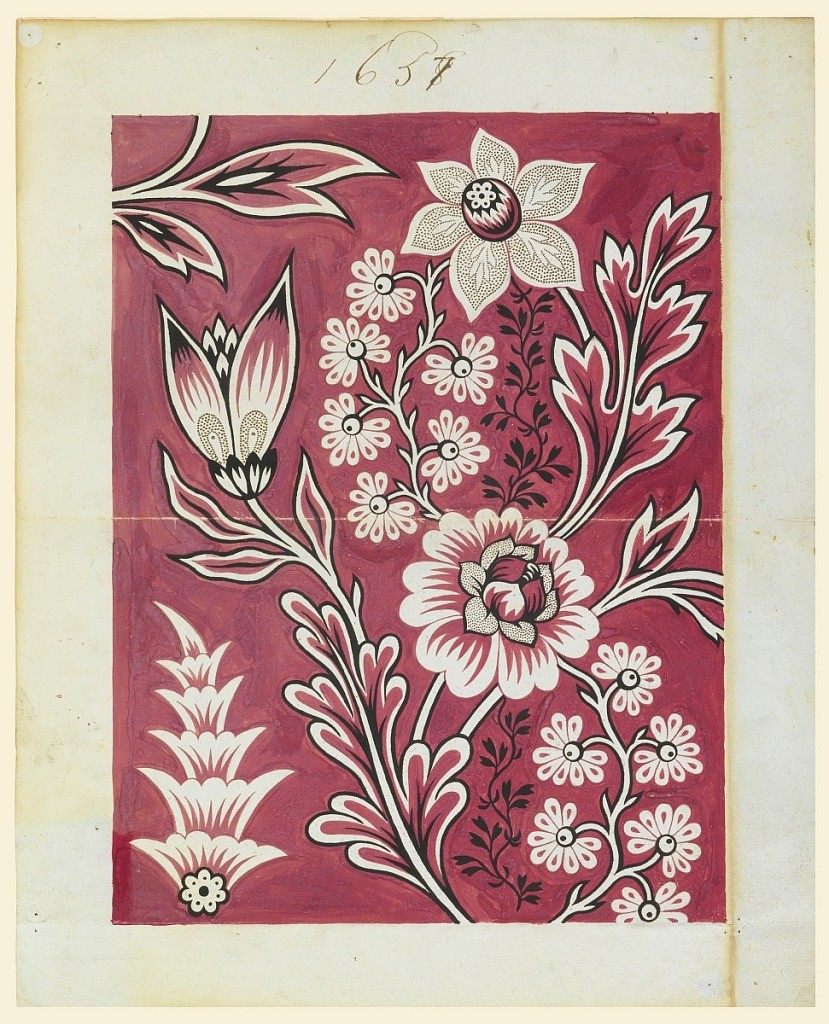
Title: Design for a printed fabric
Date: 1750–1800
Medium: Graphite, brush and gouache on heavy laid paper
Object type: Drawing
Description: Fantastic flowers, with petals done in picotage, rise vertically among stylized oak leaves.